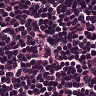
Metastatic tissue present: no